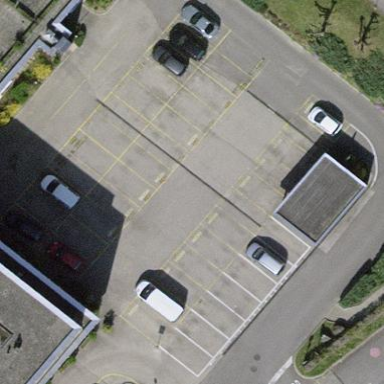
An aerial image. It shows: Parking area with surface.